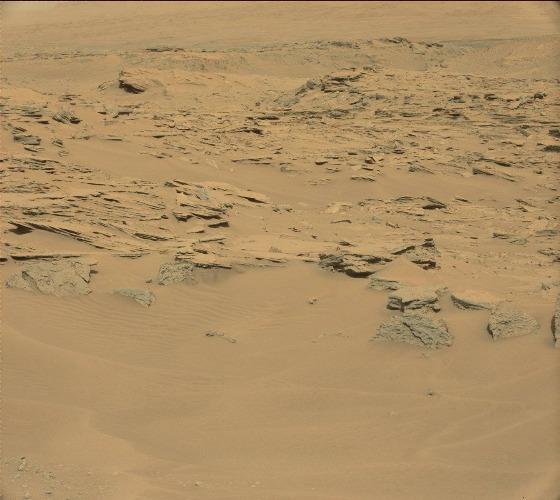
Terrain classes present: Bedrock, Gravel / Sand / Soil